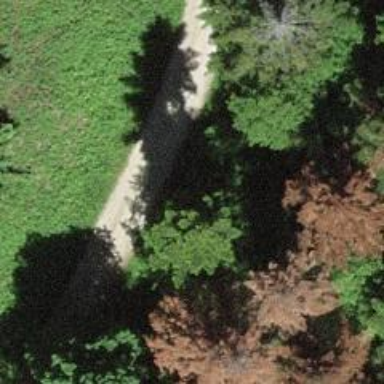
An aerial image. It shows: Gravel track with grade 2 quality.